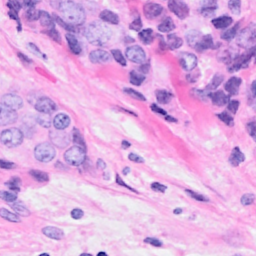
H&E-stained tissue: Breast